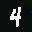
Label: 4